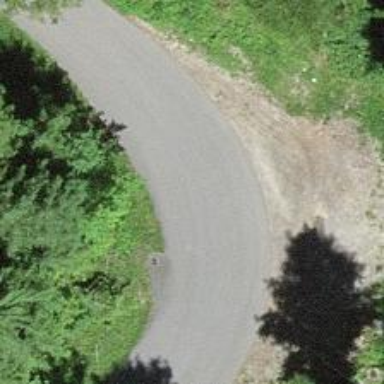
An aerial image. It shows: Unclassified road with grade 1 track type.